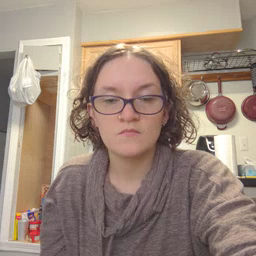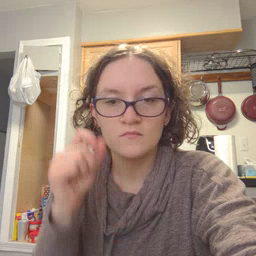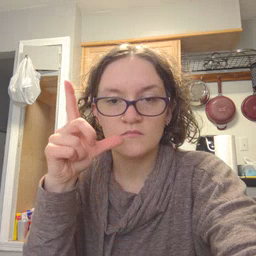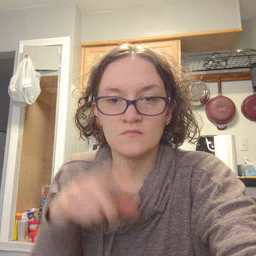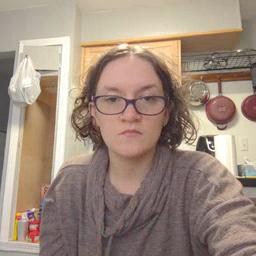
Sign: awake